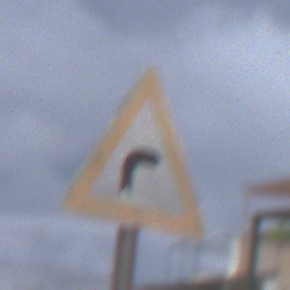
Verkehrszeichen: KurveRechts
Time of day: Midday
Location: Outdoor (Urban)
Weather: Overcast
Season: NotSpecified
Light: Natural